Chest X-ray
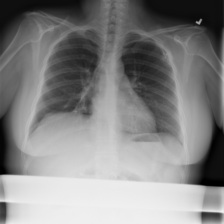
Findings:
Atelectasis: positive
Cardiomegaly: negative
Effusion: negative
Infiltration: negative
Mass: negative
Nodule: negative
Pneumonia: negative
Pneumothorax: negative
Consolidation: negative
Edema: negative
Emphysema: negative
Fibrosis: negative
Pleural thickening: negative
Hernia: negative